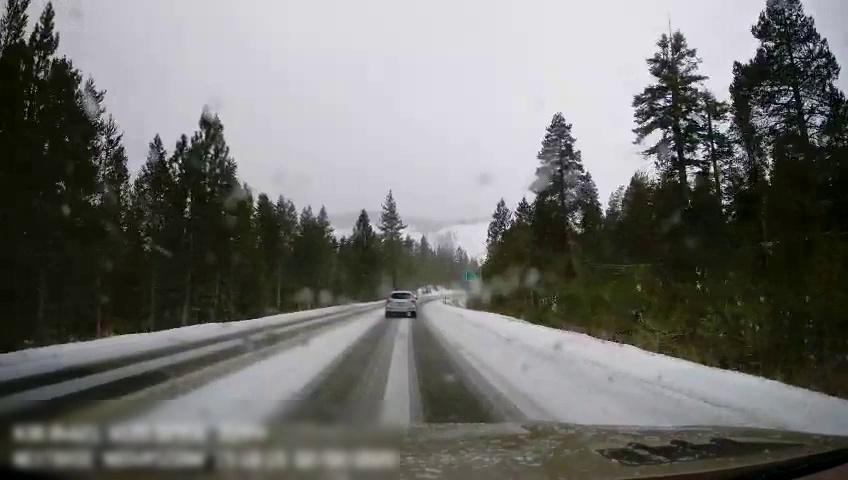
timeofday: Day
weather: Snowy
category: Drivable Space
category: Vehicles | SUV
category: Lanes | Opposite Lane
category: Traffic | Signs